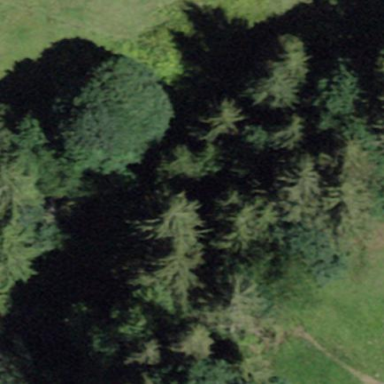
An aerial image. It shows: Serene woodland landscape.